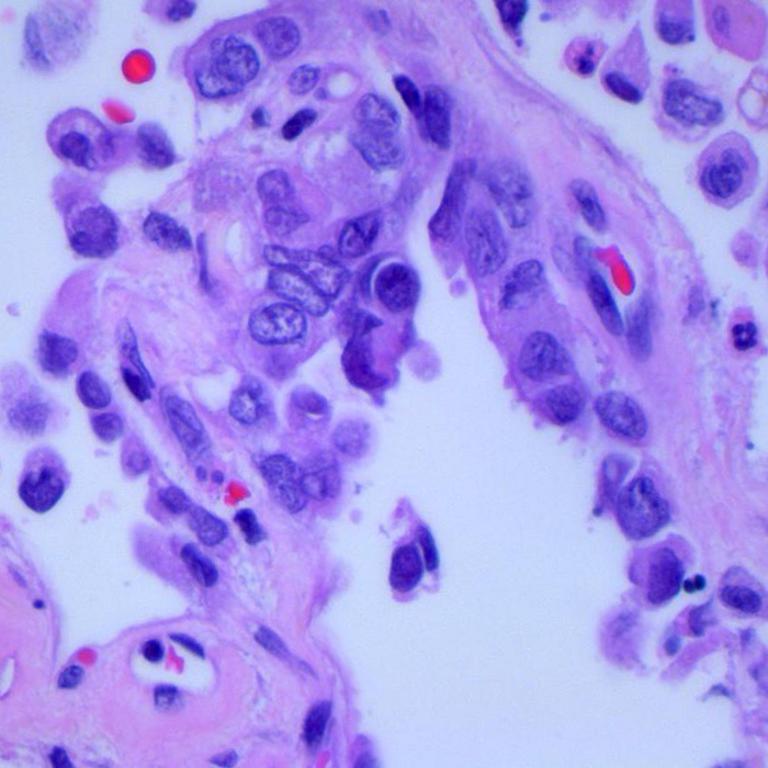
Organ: lung
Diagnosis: adenocarcinomas